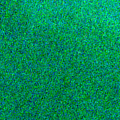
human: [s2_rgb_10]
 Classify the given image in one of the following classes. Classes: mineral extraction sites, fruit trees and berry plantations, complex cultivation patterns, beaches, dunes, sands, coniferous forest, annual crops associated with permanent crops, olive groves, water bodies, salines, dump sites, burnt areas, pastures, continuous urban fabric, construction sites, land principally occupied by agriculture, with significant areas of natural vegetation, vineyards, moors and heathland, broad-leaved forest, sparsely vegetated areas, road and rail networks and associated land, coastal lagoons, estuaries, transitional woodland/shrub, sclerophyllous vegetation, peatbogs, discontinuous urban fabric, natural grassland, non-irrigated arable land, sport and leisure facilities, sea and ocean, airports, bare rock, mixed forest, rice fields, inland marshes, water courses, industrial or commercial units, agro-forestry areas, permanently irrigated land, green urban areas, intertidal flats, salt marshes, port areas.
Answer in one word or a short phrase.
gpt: sea and ocean